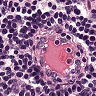
Metastatic tissue present: no